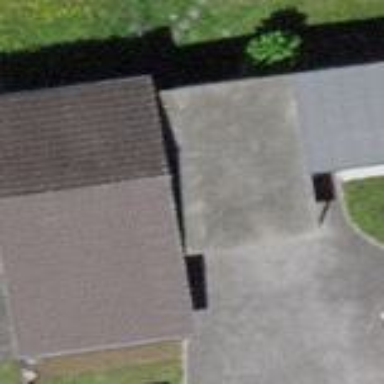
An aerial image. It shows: Garage building.